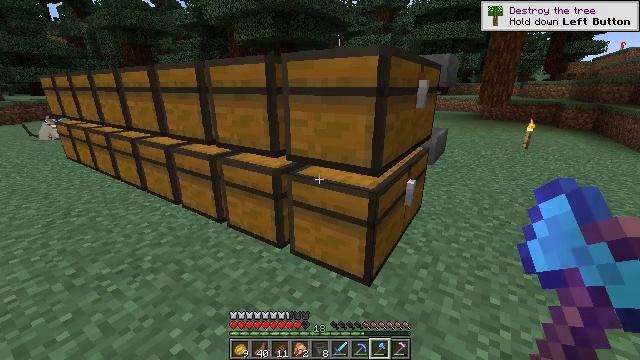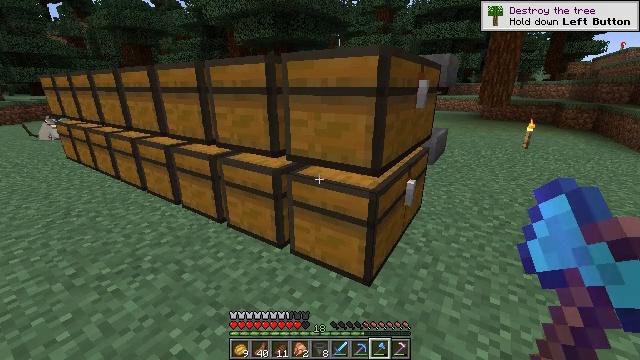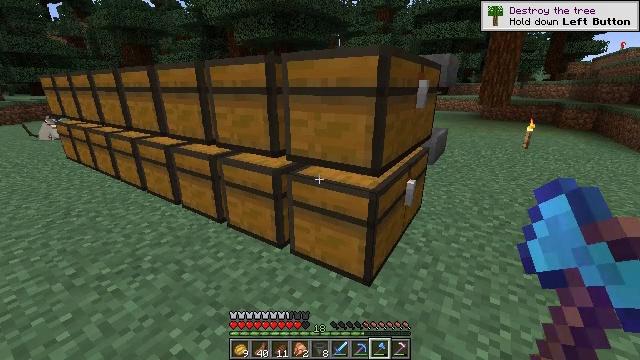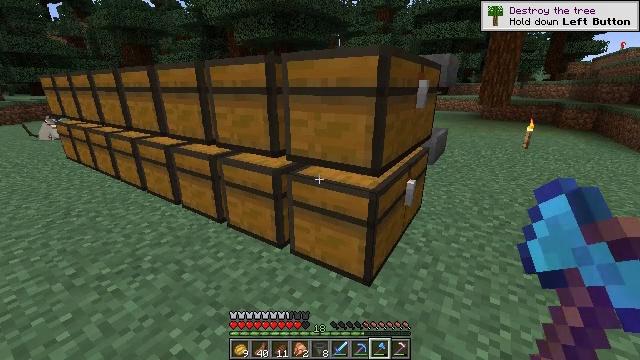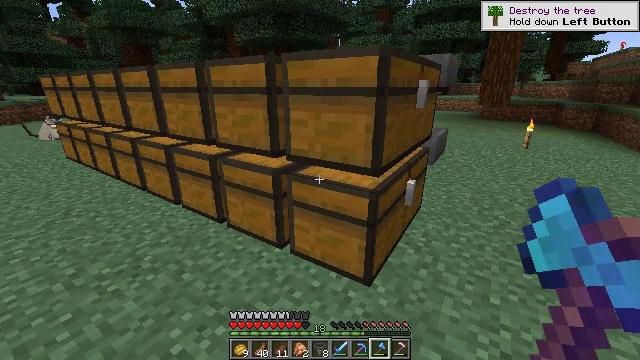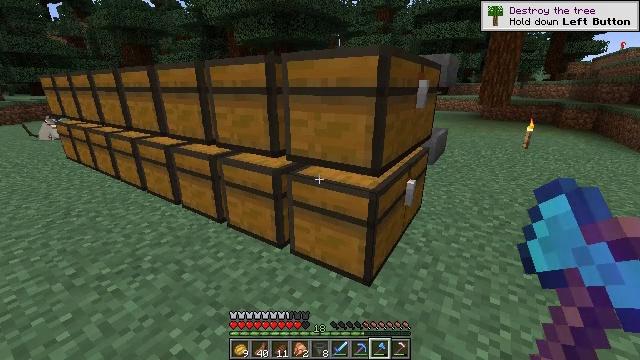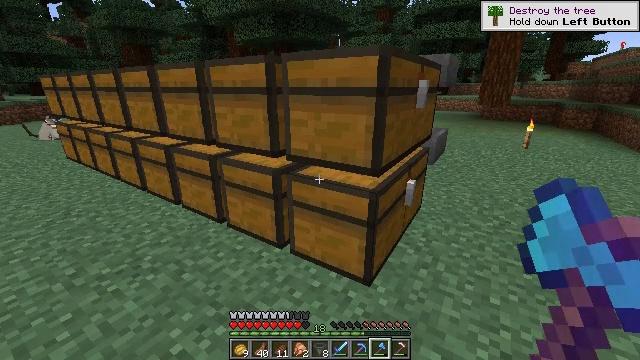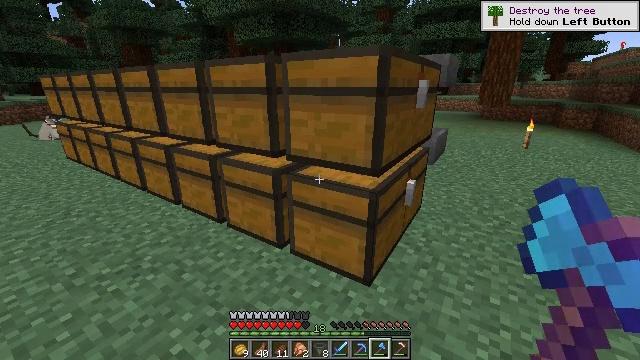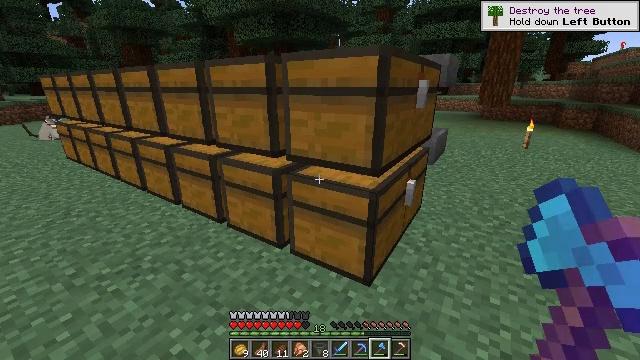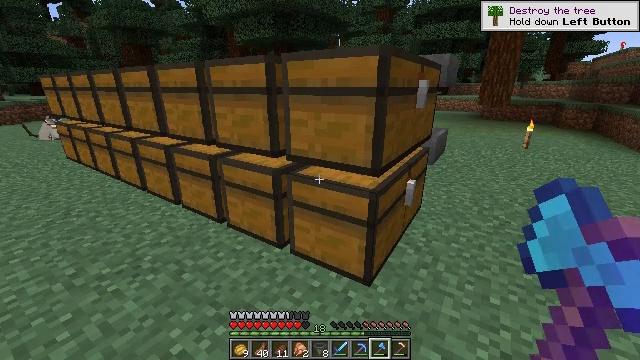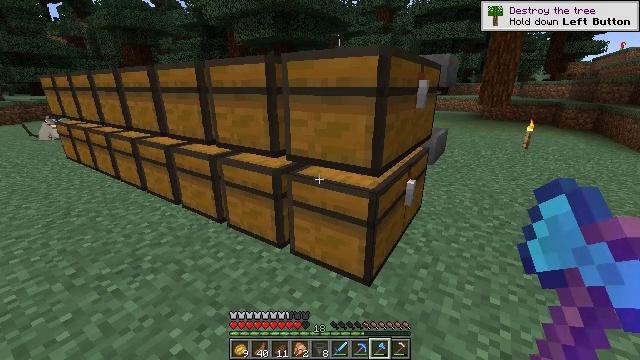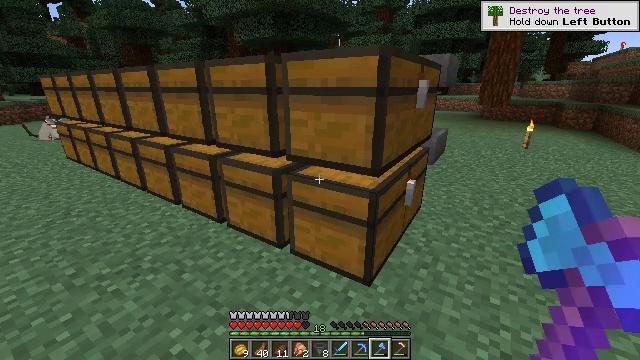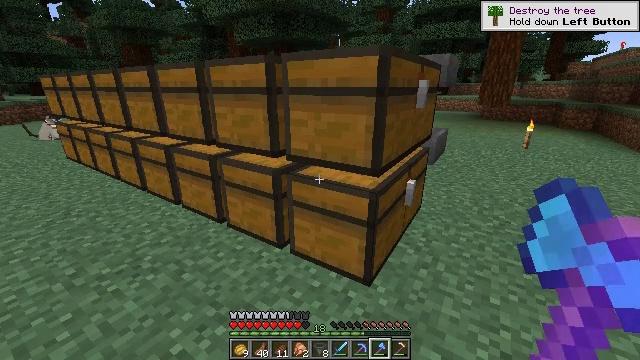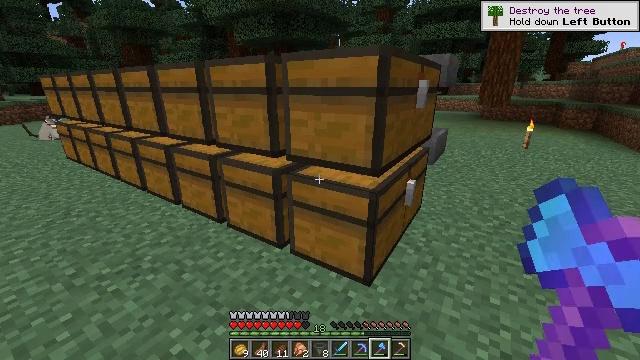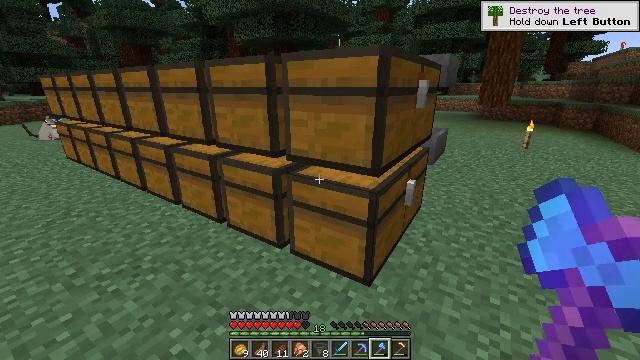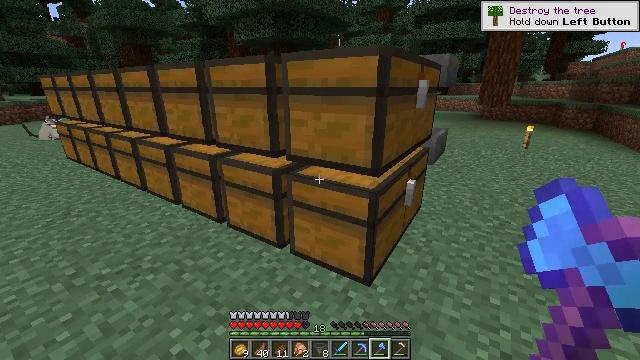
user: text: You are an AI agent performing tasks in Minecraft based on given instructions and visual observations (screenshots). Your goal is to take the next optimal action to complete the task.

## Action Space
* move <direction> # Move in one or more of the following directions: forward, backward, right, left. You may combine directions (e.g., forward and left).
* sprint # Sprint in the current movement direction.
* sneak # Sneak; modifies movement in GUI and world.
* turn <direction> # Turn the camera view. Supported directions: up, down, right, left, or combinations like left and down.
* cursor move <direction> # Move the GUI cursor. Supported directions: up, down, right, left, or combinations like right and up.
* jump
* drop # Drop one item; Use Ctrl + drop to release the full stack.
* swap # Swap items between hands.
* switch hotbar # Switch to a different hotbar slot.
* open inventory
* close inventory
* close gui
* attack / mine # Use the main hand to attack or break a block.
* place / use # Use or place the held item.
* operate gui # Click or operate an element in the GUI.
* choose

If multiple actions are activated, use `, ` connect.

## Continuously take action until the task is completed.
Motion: motion action
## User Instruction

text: Harvest the large fern for decoration.
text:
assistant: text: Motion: no_op
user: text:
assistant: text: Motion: no_op
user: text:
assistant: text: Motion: no_op
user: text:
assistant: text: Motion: no_op
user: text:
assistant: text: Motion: no_op
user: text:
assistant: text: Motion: no_op
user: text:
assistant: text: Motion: no_op
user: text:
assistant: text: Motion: no_op
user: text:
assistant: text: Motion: no_op
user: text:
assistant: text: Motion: no_op
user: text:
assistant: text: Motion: no_op
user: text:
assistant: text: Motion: no_op
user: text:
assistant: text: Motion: no_op
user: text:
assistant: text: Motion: no_op
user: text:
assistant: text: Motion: no_op
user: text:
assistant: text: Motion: no_op
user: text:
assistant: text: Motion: no_op
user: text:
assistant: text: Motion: no_op
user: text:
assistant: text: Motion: no_op
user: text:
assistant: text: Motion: no_op
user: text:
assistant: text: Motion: no_op
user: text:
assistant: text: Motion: no_op
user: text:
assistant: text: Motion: no_op
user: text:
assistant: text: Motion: no_op
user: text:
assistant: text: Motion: no_op
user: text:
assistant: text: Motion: no_op
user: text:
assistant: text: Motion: no_op
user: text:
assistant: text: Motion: no_op
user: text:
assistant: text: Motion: no_op
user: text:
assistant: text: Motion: no_op